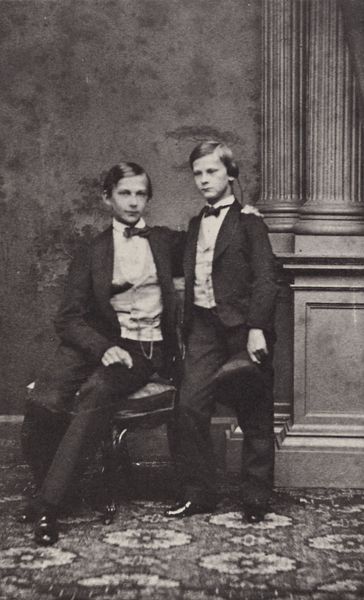
Titel: Die königlichen Prinzen Ludwig und Otto
Künstler: Joseph Albert
Standort: Köln
Institution: Sammlung Wilde
Schlagwörter: hand, weiß, sitzen, blume, blumen, finger, frisur, grau, haar, hintergrund, holz, hut, hüte, mund, nase, ohr, raum, schwarz, stuhl, stühle, säule, säulen, zimmer, muster, ornament, schleife, teppich, anzug, anzüge, hemd, hose, jacke, jung, kappe, mütze, wand, arm, augen, sehen, sockel, stehen, bildnis, hände, portrait, porträt, boden, auge, haare, interieur, sessel, sitzend, stehend, kind, vater, augenbrauen, kinn, knopf, ohren, scheitel, schulter, fliegen, kinder, beine, bein, wangen, zwei, schuhe, buben, hosen, jungen, knaben, backen, hemden, kette, bank, pilaster, frack, münder, nasen, seitenscheitel, glanz, uhr, lack, podest, junge, wange, augenbraue, knöpfe, fliege, weste, geschwister, foto, fotografie, photographie, groß, schwarz weiss, jacken, mosaik, schuh, photo, otto, uhrenkette, uhrkette, bündelpfeiler, backe, kanneluren, taschenuhr, aufklärung, schüler, lackschuhe, schirmmütze, brüder, westen, fotographie, sohn, rillen, ludwig, bruder, august, studio, photografie, zwillinge, formal, anzughose, teppcih, wandsäulen, pomade, anzughosen, anzüg3, fotograpfie, franzreich, junge männer, sander, kanaluren, gebrüder, teenager, hemd$, teenger